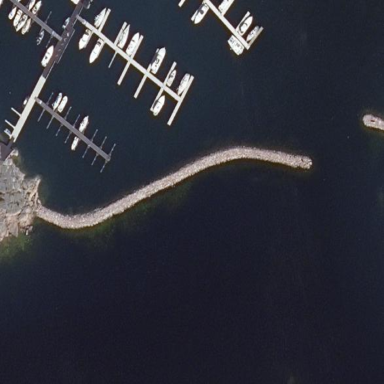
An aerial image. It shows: Breakwater structure.